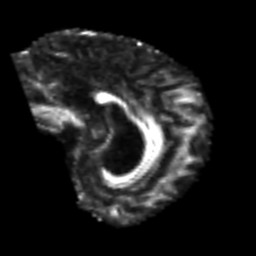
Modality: FA
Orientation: sagittal
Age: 54
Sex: male
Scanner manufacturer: siemens
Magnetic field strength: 3 T
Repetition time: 4.999 s
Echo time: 0.07946 s